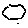
Label: hexagon